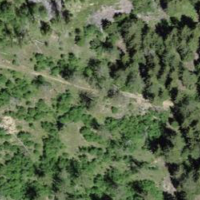
EUNIS habitat code: 43
Species observed at this site:
Phyteuma orbiculare